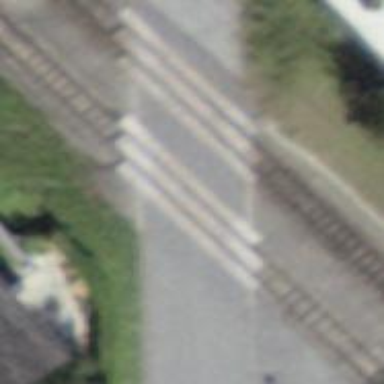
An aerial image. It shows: Narrow-gauge railway track with one electrified contact line.